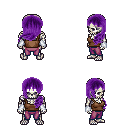
a pixel art fantasy rpg character, male body template, skeleton, brown pirate shirt, magenta pants, purple left-swept hairstyle, white cloth bracers, four views (front, back, left, right), 2x2 character sprite sheet, small pixel art, hard edges, no anti-aliasing